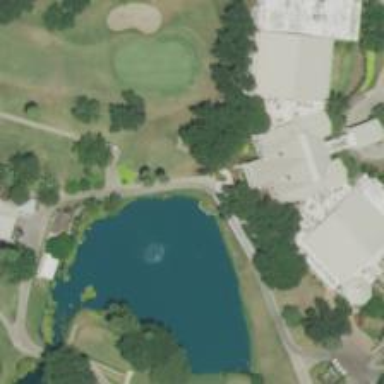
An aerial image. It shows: Water hazard on golf course. The hazard is natural water feature.